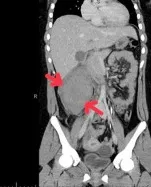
Abdominal contrast-enhanced CT images. (C) Frontal view.
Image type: radiology (ct)